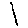
Label: line